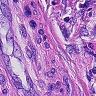
Metastatic tissue present: yes